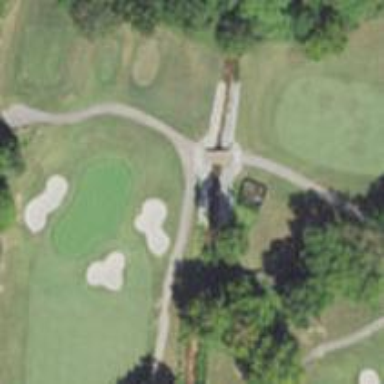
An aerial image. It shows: Asphalt service road used as golf cart path.